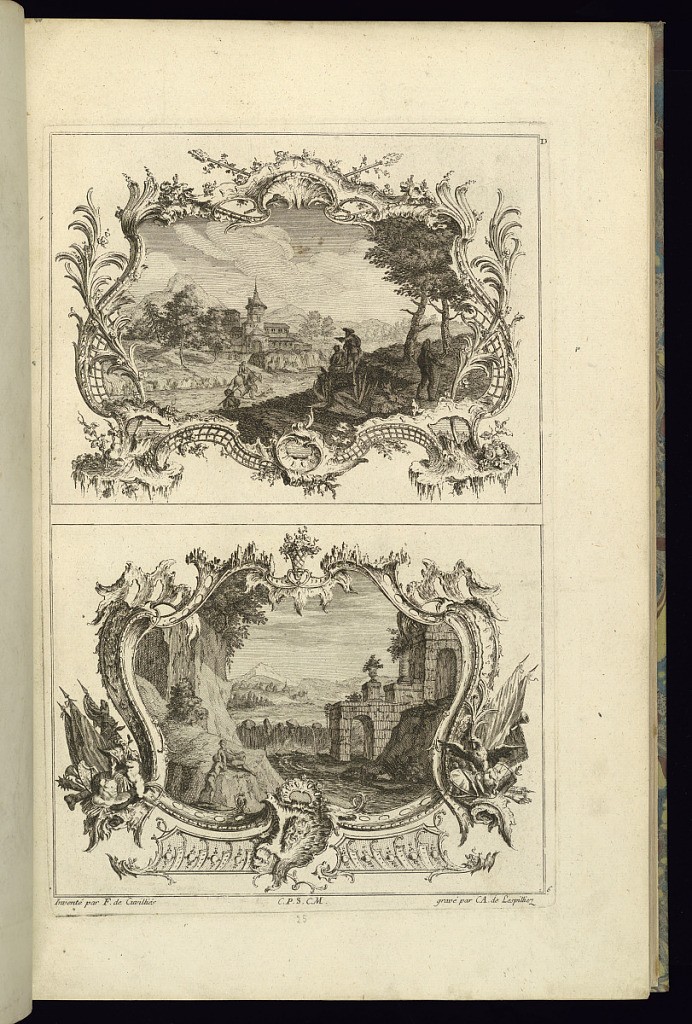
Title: Design for Two Cartouches
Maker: François de Cuvilliés the Elder, Belgian, 1695 - 1768
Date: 1745
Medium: Etching and engraving on off-white laid paper
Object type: Print
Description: Designs for two cartouches, each containing within it rustic landscape scenes. The cartouches are comprised of diverse elements including rinceaux, grape vines, thyrses, flower bouquets, attributes of war, and mascaron. The plate is signed and numbered.